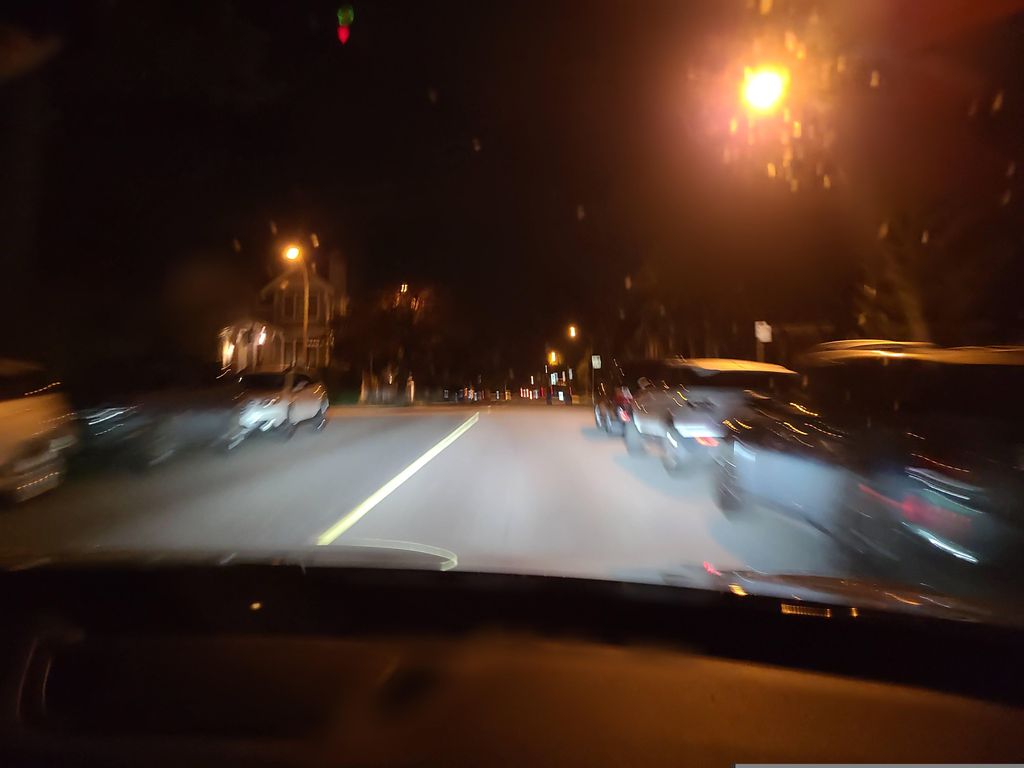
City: vancouver